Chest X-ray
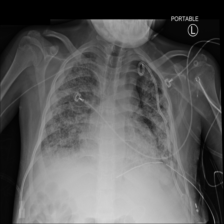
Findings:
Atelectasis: negative
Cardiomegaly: negative
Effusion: negative
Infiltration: negative
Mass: negative
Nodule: negative
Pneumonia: negative
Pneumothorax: positive
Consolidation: negative
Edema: negative
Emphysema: negative
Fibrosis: negative
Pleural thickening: negative
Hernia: negative